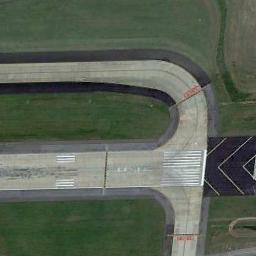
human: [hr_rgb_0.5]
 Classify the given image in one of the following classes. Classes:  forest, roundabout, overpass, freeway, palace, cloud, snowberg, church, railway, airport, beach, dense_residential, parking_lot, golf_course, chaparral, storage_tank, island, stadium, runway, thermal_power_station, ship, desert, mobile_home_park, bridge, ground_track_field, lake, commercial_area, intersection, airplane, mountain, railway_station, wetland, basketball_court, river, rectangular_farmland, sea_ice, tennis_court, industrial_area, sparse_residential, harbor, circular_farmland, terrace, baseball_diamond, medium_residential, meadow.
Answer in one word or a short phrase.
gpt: runway